Question: This seems like a crazy error, but 'Enum.valueOf(type, name)' seems to be unstable on Oracle JDK 7 SE.
The manifestation is that, on the exact same name String (I've verified this), the call to 'valueOf()' sometimes throws 'IllegalArgumentException' with the message 'No enum constant ...'.
My team ran this through the Eclipse debugger, and what we noticed is that in the following JDK implementation of valueOf on enum, 'enumConstantDirectory()', i.e. the 'values()' list for an enum, sometimes seem to be missing some values. Not the entirety of all the values defined in the enum itself.
I can work around the bug by calling 'Enum.valueOf(enumclass.class, "XXX")' for all possible enum values on JVM startup. When I do this, it seems 'values()' always contains the full set.
However, if I don't do this type of initialization, sometimes 'Enum.valueOf()' will throw an 'IllegalArgumentException'.
Context: I'm seeing this problem when using XStream 1.4.4 to convert POJO objects that convert enum, but the problem doesn't seem to be inherently with XStream.
Has anyone seen this kind of error? I would love to hear about it if you have.
It boggles my mind. Is this a bug in the Oracle JDK/JVM implementation?
'''
public static <T extends Enum<T>> T valueOf(Class<T> enumType,
String name) {
T result = enumType.enumConstantDirectory().get(name);
if (result != null)
return result;
if (name == null)
throw new NullPointerException("Name is null");
throw new IllegalArgumentException(
"No enum constant " + enumType.getCanonicalName() + "." + name);
}
'''
Other relevant details:
We are using the 'org.reflections' library to scan all enums in our code at startup. During the scanning, we take the type of the enum, and call 'clazz.getEnumConstants()' on the Class object associated with the enum. This might be a relevant detail.
In looking and the 'java.lang.Class.getEnumConstants()' implementation, it seems to share the same 'enumConstants' shared object within the Class. I wonder if there's a problem with the implementation here.
Our enum is pretty simple, no static initialization, etc.
'''
public enum ScreeningRuleType
{
INSERT,
CONFIRMATION,
AMOUNT,
EXISTENCE,
BAN,
SELECTION,
CUSTOM;
private long id;
private String descr;
ScreeningRuleType()
{
id = this.ordinal();
descr= this.toString().replace("_", " ");
}
}
'''
In experimenting with this, I'm finding another manifestation. After using the System.out initialization, now instead of throwing IllegalArgumentException, the value returned by Enum.valueOf seems to be random.
This shows what I'm seeing in the Eclipse debugger. It clearly shows I'm calling valueOf() on the string "EXISTENCE" and "EXISTENCE".intern(), and clearly shows it's returning AMOUNT() instead.

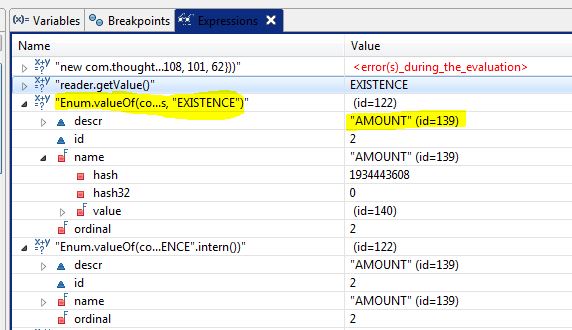
Answer: Actually we found the issue. It's a face + palm moment. We corrupted the enum via reflection API's by attempting a deep (nonshallow) copy of a class containing an enum. This had the effect of wiping out all instance variables of the singleton enum itself. Thanks for all the assistance and suggestions.